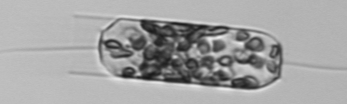
Label: Ditylum_brightwellii